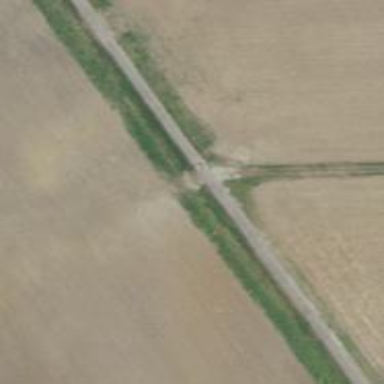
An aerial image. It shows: Abandoned railway crossing asphalt cycleway. The area is suitable for Nordic skiing.